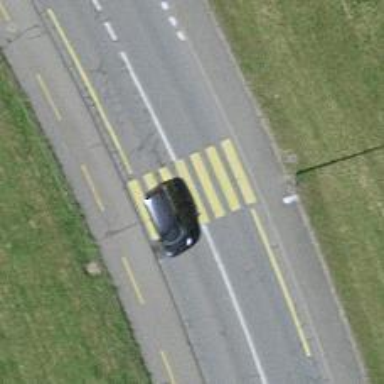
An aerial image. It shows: Pedestrian crossing with zebra markings on footway.